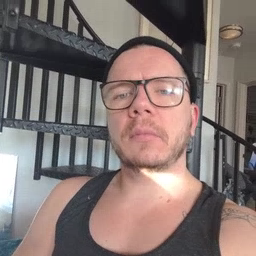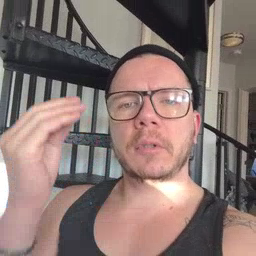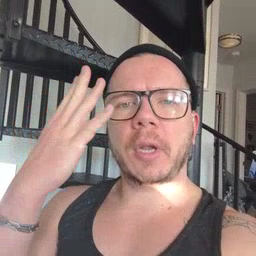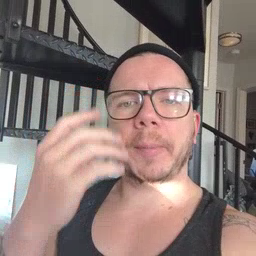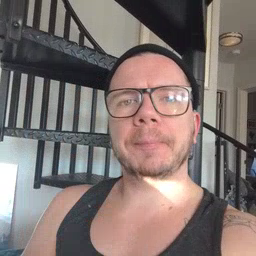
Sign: shower